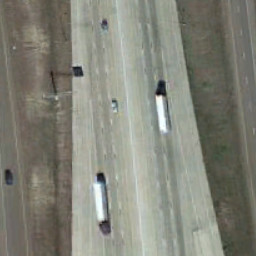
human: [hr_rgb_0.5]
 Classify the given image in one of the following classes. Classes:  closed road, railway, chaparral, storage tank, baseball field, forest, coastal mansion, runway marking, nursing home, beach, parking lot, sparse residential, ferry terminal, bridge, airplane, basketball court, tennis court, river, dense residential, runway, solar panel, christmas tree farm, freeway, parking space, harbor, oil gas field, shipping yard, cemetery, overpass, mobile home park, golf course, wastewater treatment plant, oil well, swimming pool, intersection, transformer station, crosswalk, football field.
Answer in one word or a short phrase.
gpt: freeway